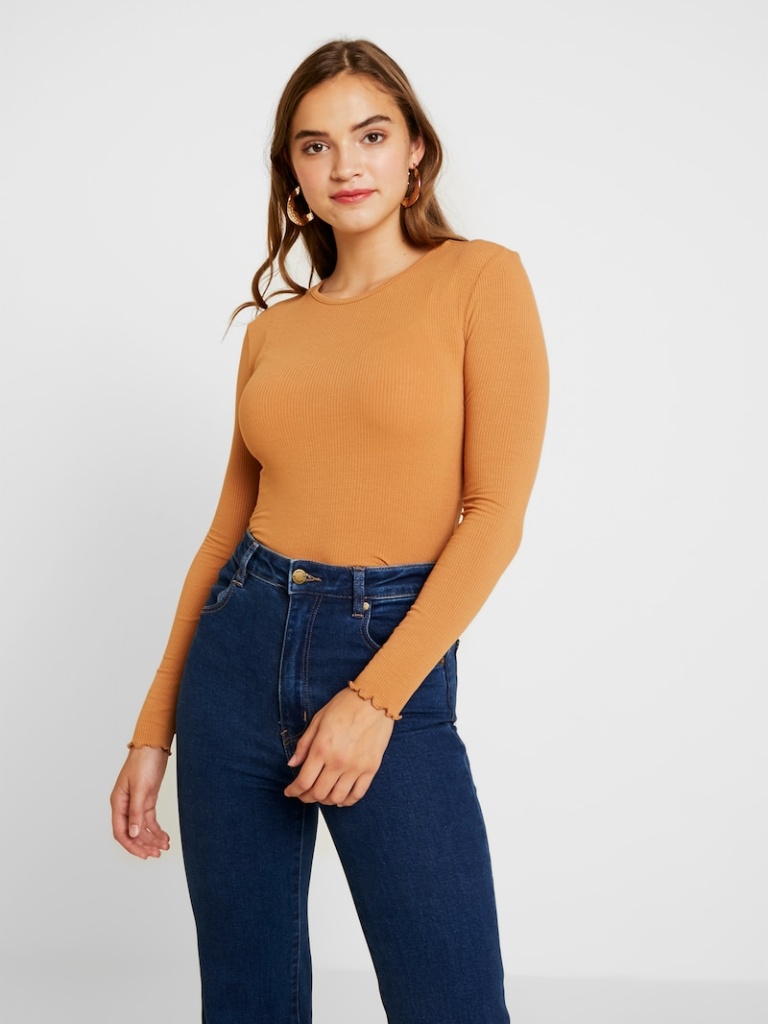
knit tight a long-sleeved with the sleeves down waist length Fully Tucked in crew top